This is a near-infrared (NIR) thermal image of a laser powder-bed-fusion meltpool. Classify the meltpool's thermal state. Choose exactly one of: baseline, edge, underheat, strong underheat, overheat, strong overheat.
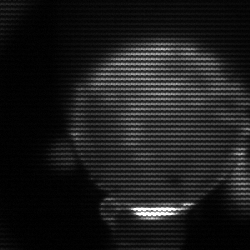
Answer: edge